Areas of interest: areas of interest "Scientific Research Institution"
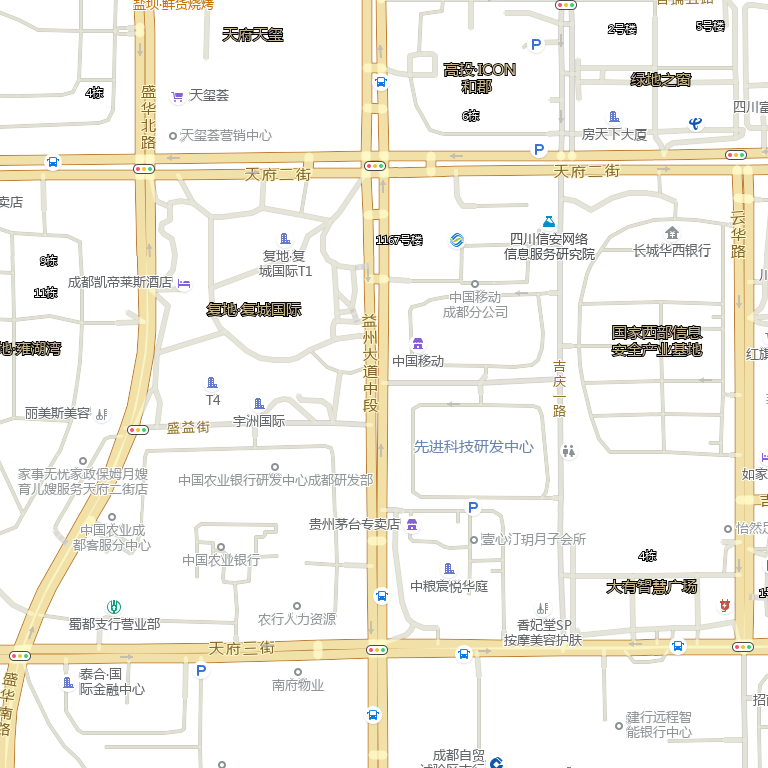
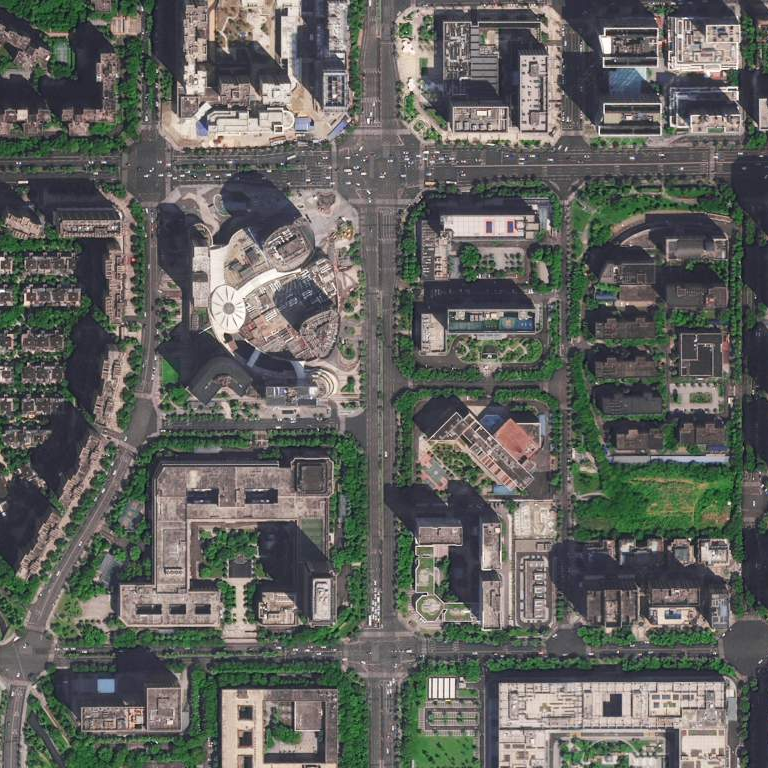